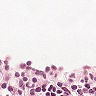
Metastatic tissue present: no